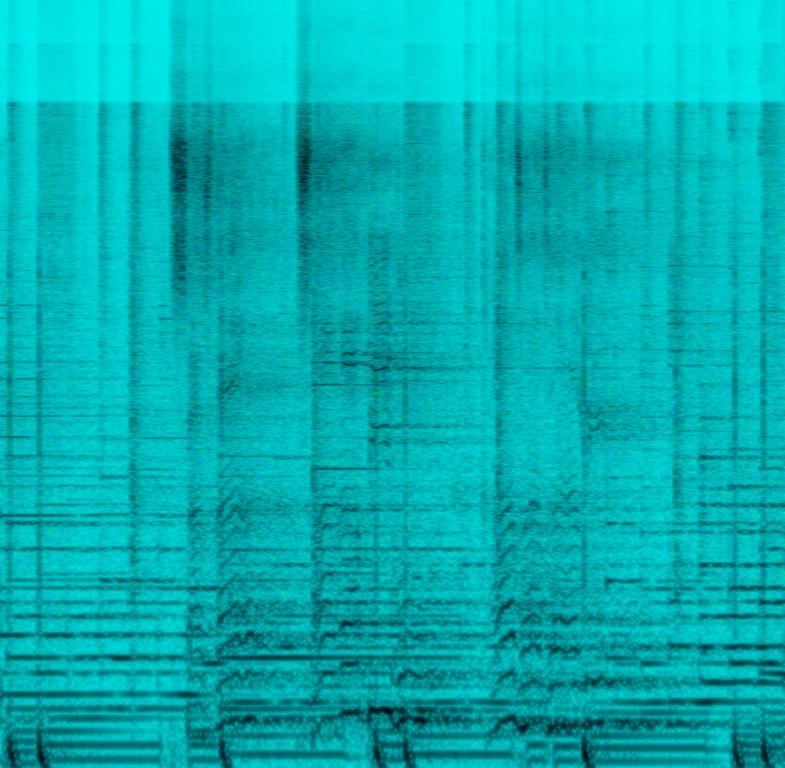
A male singer sings this romantic melody. The song is slow tempo with a steady drumming rhythm, steady bass line, keyboard and guitar accompaniment. The song is romantic and emotional. The song is a Konkani wedding song and has a poor audio quality.